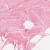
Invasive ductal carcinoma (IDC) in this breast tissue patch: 0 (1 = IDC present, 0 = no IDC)